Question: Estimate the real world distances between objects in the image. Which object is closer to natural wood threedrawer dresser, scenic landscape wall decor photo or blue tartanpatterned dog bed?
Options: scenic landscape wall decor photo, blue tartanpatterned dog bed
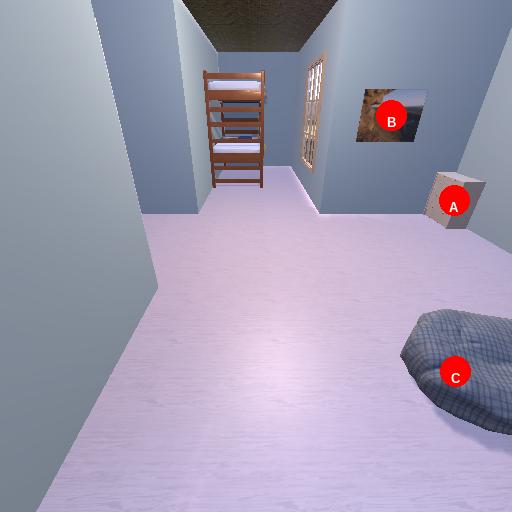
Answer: scenic landscape wall decor photo